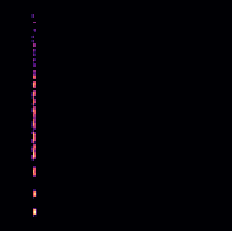
Sound class: Clock tick